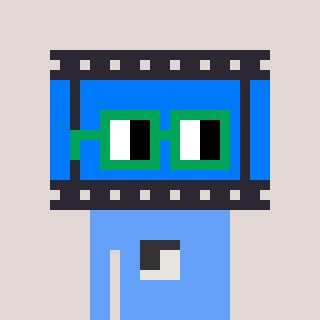
a pixel art character with square green glasses, a film strip-shaped head and a blue-colored body on a warm background